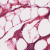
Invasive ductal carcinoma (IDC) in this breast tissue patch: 0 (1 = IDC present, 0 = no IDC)